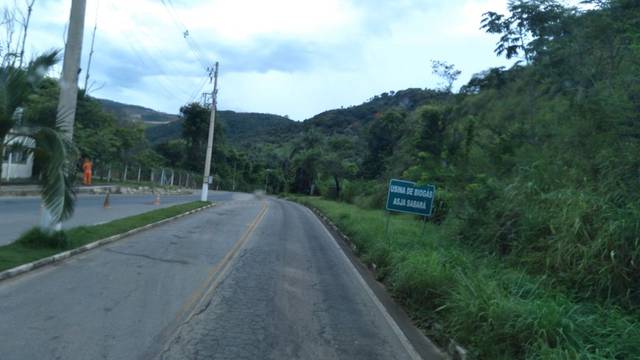
Region: Brazil
Coordinates: -19.871, -43.856